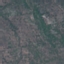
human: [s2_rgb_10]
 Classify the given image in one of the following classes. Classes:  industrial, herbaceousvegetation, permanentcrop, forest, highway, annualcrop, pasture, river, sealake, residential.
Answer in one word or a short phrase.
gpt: HerbaceousVegetation